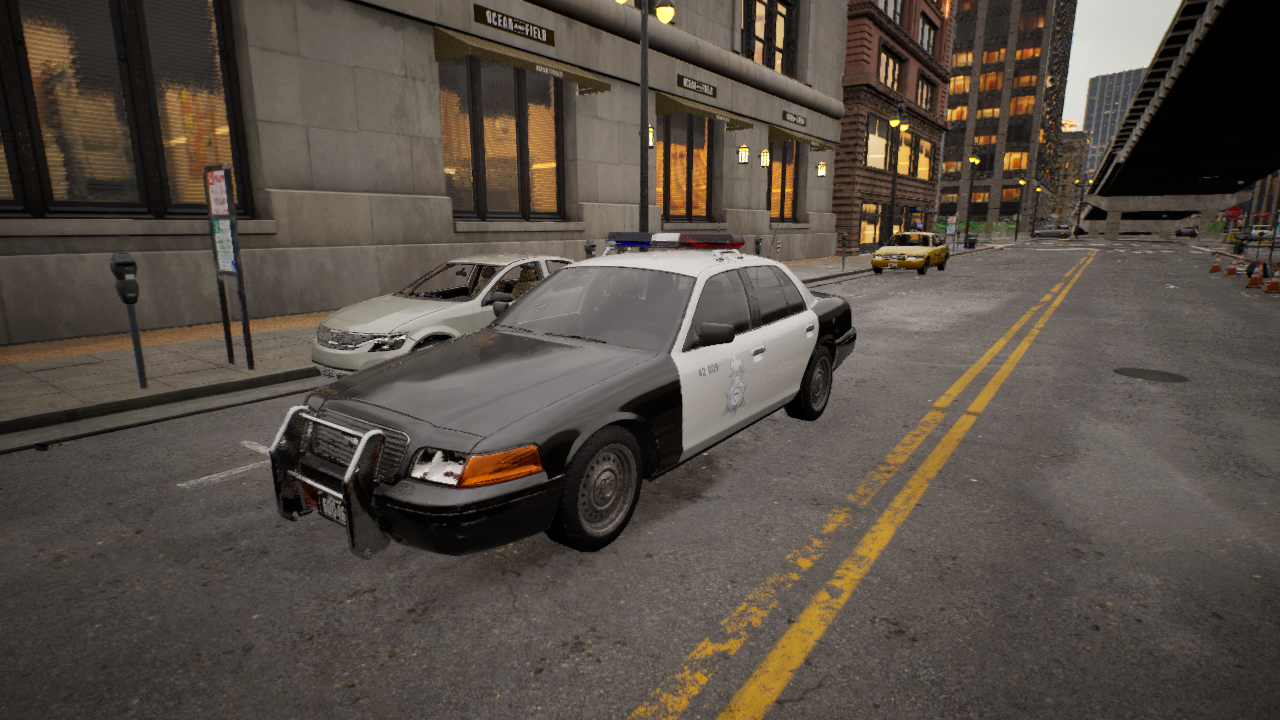
Venue: downtown
Lighting: golden hour
Vehicle rig: sedan